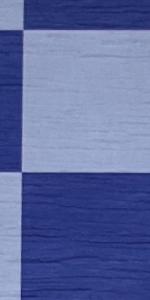
Label: Empty